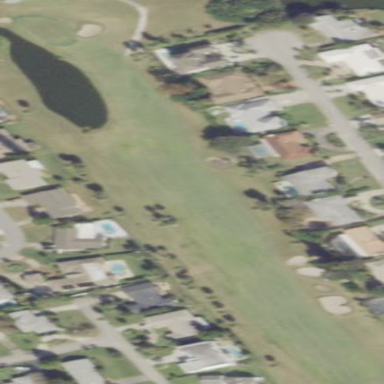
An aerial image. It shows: Grassy area designated as golf fairway.